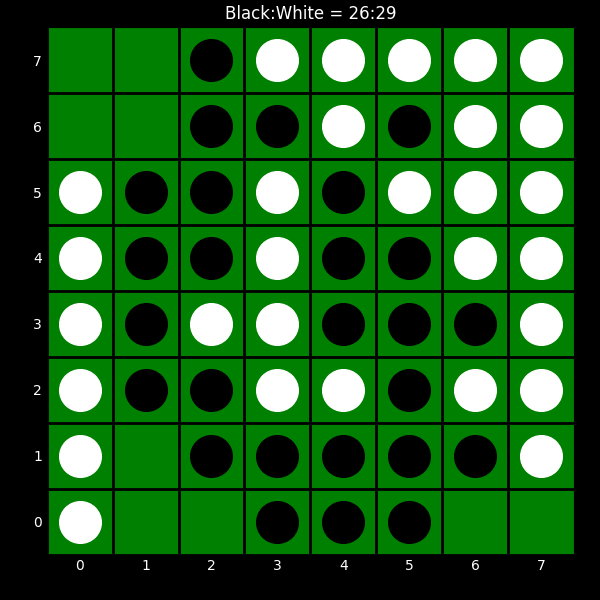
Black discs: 26
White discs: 29